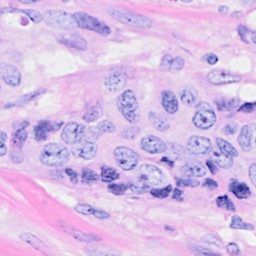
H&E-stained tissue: Breast